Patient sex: F
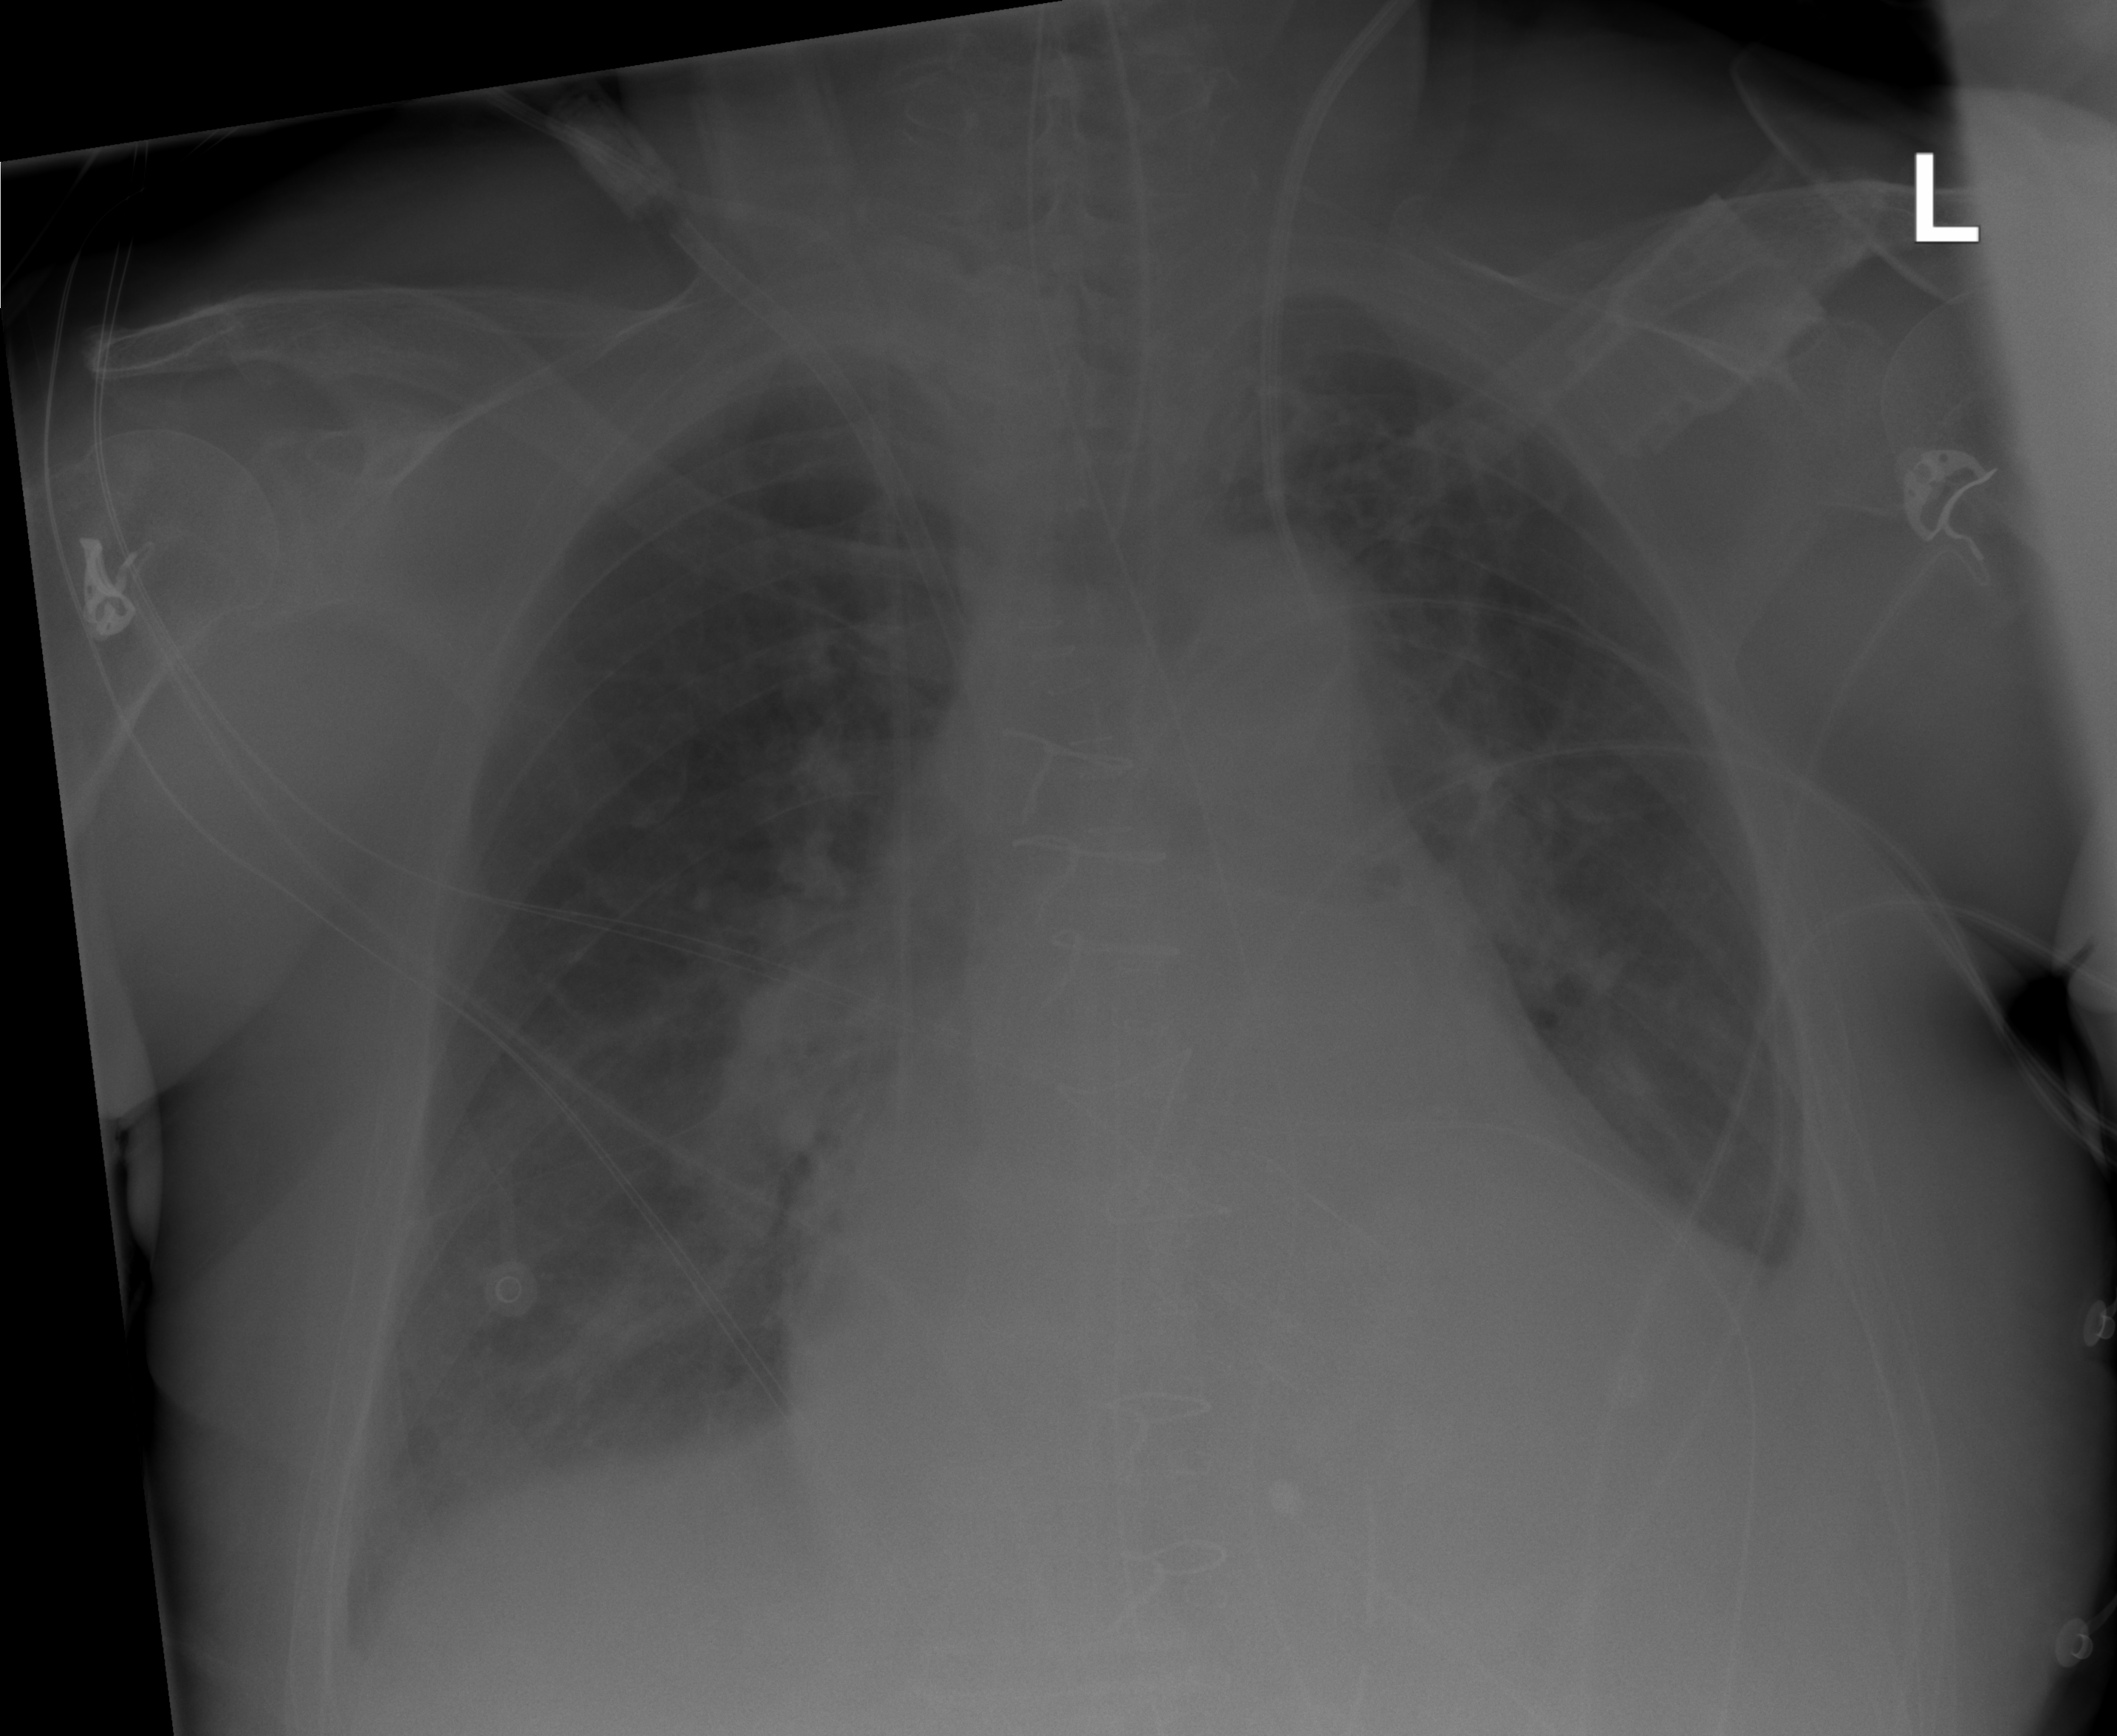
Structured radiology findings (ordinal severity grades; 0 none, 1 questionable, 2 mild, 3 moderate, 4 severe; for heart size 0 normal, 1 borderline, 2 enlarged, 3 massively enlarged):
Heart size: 2
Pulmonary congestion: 2
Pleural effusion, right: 1
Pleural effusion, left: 2
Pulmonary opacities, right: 0
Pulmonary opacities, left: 0
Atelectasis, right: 2
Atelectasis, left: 2